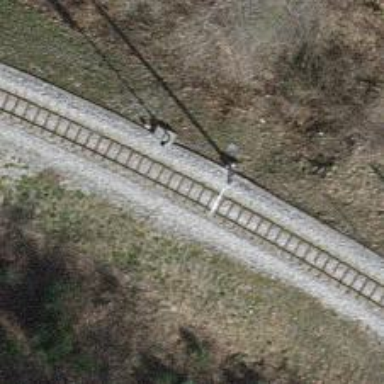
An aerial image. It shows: Narrow-gauge railway track with one electrified contact line.